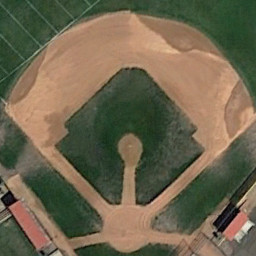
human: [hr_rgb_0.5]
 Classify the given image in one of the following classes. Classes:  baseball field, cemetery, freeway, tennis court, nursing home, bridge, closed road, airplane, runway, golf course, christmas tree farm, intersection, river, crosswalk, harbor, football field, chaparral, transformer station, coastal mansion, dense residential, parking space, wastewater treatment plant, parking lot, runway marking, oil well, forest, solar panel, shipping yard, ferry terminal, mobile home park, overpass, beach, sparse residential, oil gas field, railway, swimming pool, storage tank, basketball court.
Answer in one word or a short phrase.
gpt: baseball field